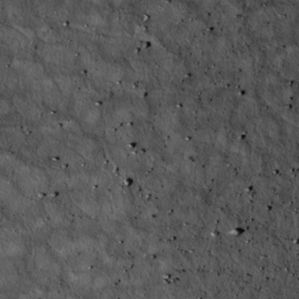
Label: non_frost